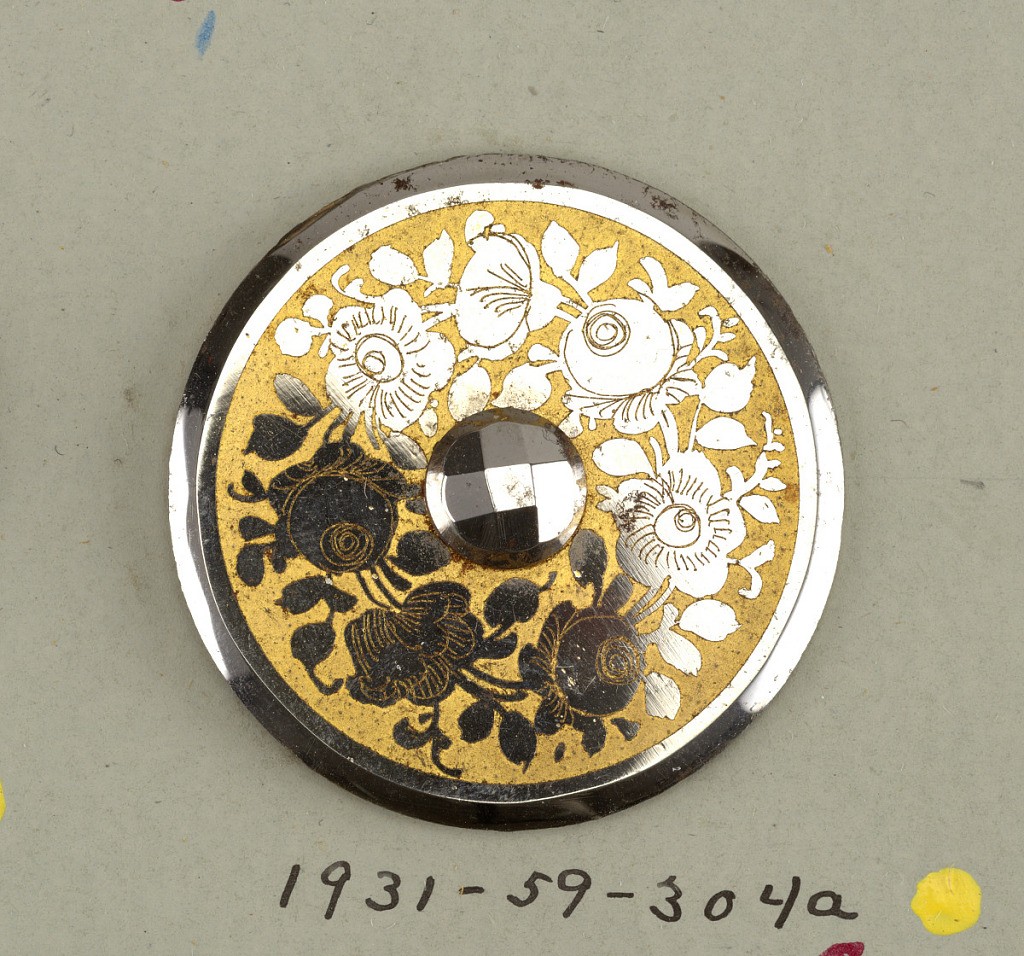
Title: Buttons
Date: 1800–1850
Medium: steel
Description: circular, flat buttons with bevelled edges; in the center, a facetted steel boss, surrounded by a ring of roses, in steel, against a yellow ground.

Component -a is on card 48
Component -e is on Cooper Union Exhibition card 5